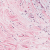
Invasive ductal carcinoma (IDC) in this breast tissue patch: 0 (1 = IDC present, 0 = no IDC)